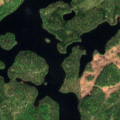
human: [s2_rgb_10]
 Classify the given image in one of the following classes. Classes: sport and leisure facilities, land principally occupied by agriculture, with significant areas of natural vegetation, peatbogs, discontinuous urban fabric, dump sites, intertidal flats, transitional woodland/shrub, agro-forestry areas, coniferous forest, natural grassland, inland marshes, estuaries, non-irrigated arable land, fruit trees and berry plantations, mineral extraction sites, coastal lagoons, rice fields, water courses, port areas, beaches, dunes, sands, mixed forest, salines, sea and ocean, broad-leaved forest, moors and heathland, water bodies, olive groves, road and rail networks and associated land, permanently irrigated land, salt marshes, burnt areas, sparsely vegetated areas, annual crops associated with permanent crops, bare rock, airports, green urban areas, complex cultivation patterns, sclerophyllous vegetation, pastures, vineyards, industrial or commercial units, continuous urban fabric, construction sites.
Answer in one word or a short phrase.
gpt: coniferous forest, mixed forest, water bodies